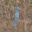
Label: 1